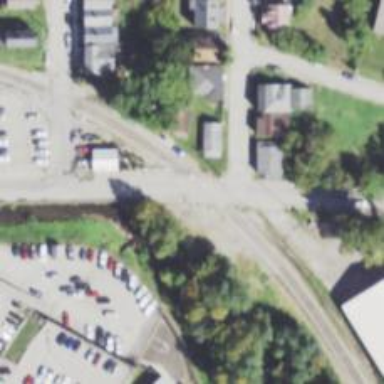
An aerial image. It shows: Railway level crossing.